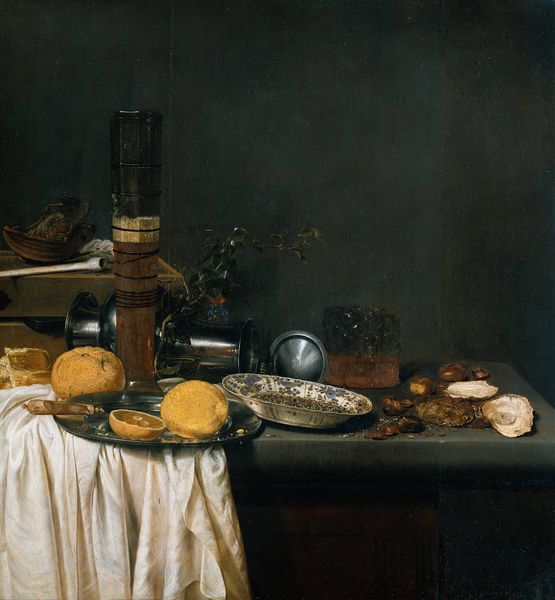
Titel: Stilleben mit großem Glas Bier
Künstler: Jan II van de Velde
Standort: Amsterdam
Institution: Rijksmuseum
Schlagwörter: blau, dunkel, gemälde, weiß, grün, blume, blumen, glas, grau, hintergrund, licht, orange, schwarz, tisch, obst, tuch, trinken, wand, barock, falten, messer, schale, schüssel, silber, steine, tablett, teller, bild, niederlande, tischdecke, tischtuch, öl, gold, kelch, decke, pflanze, pflanzen, renaissance, chaos, früchte, krug, schalen, stilleben, stillleben, vase, orangen, ecke, liegen, essen, pfeife, dekor, metall, platte, liegend, griff, becher, vanitas, kalff, vergänglichkeit, zinn, porzellan, zweig, oberfläche, scheiben, geschirr, bier, mahlzeit, kaputt, besteck, kartoffeln, frühstück, muschel, austern, muscheln, pokal, zitrone, illusion, zitronen, blech, umgefallen, auster, porzellanteller, zitrusfrüchte, trinkglas, unordnung, defekt, dslkf, holldand, pampelmuse, saustall, sdkjgf, vergänglichekeit, textur, chinaporzellan, #pfeife